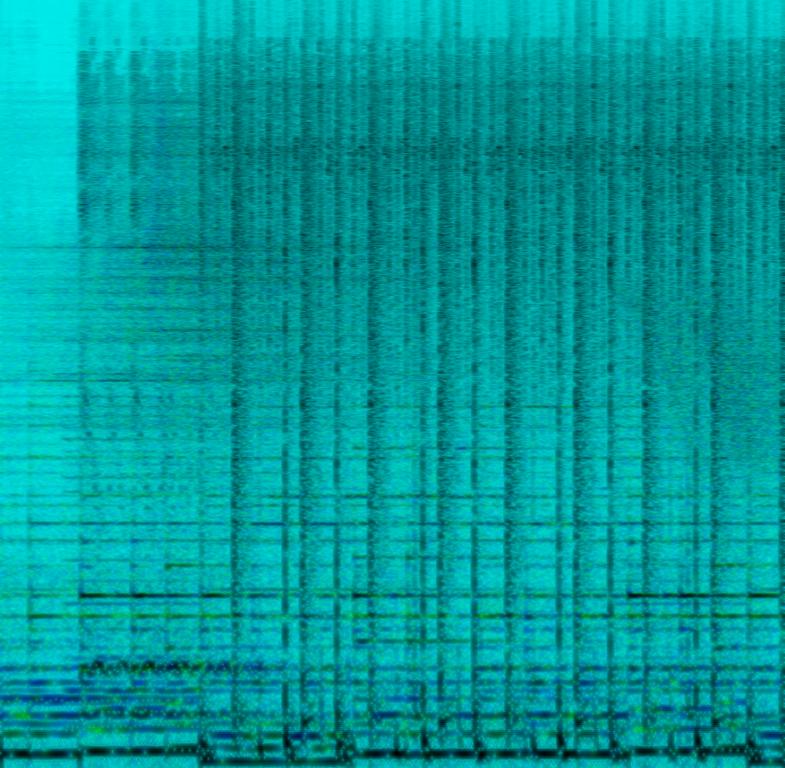
The Drum & Bass song features wide piano chords layered with wide synth pad chords, followed by echoing vocal melody at the beginning, double pedal kick, punchy snare and manically played hi hats. Right before the beat drops, there is a wide reverberant riser that lifts the energy of the track, preparing the listener for it. It sounds energetic, uptempo and manic - like something you would hear on commercials.